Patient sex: F
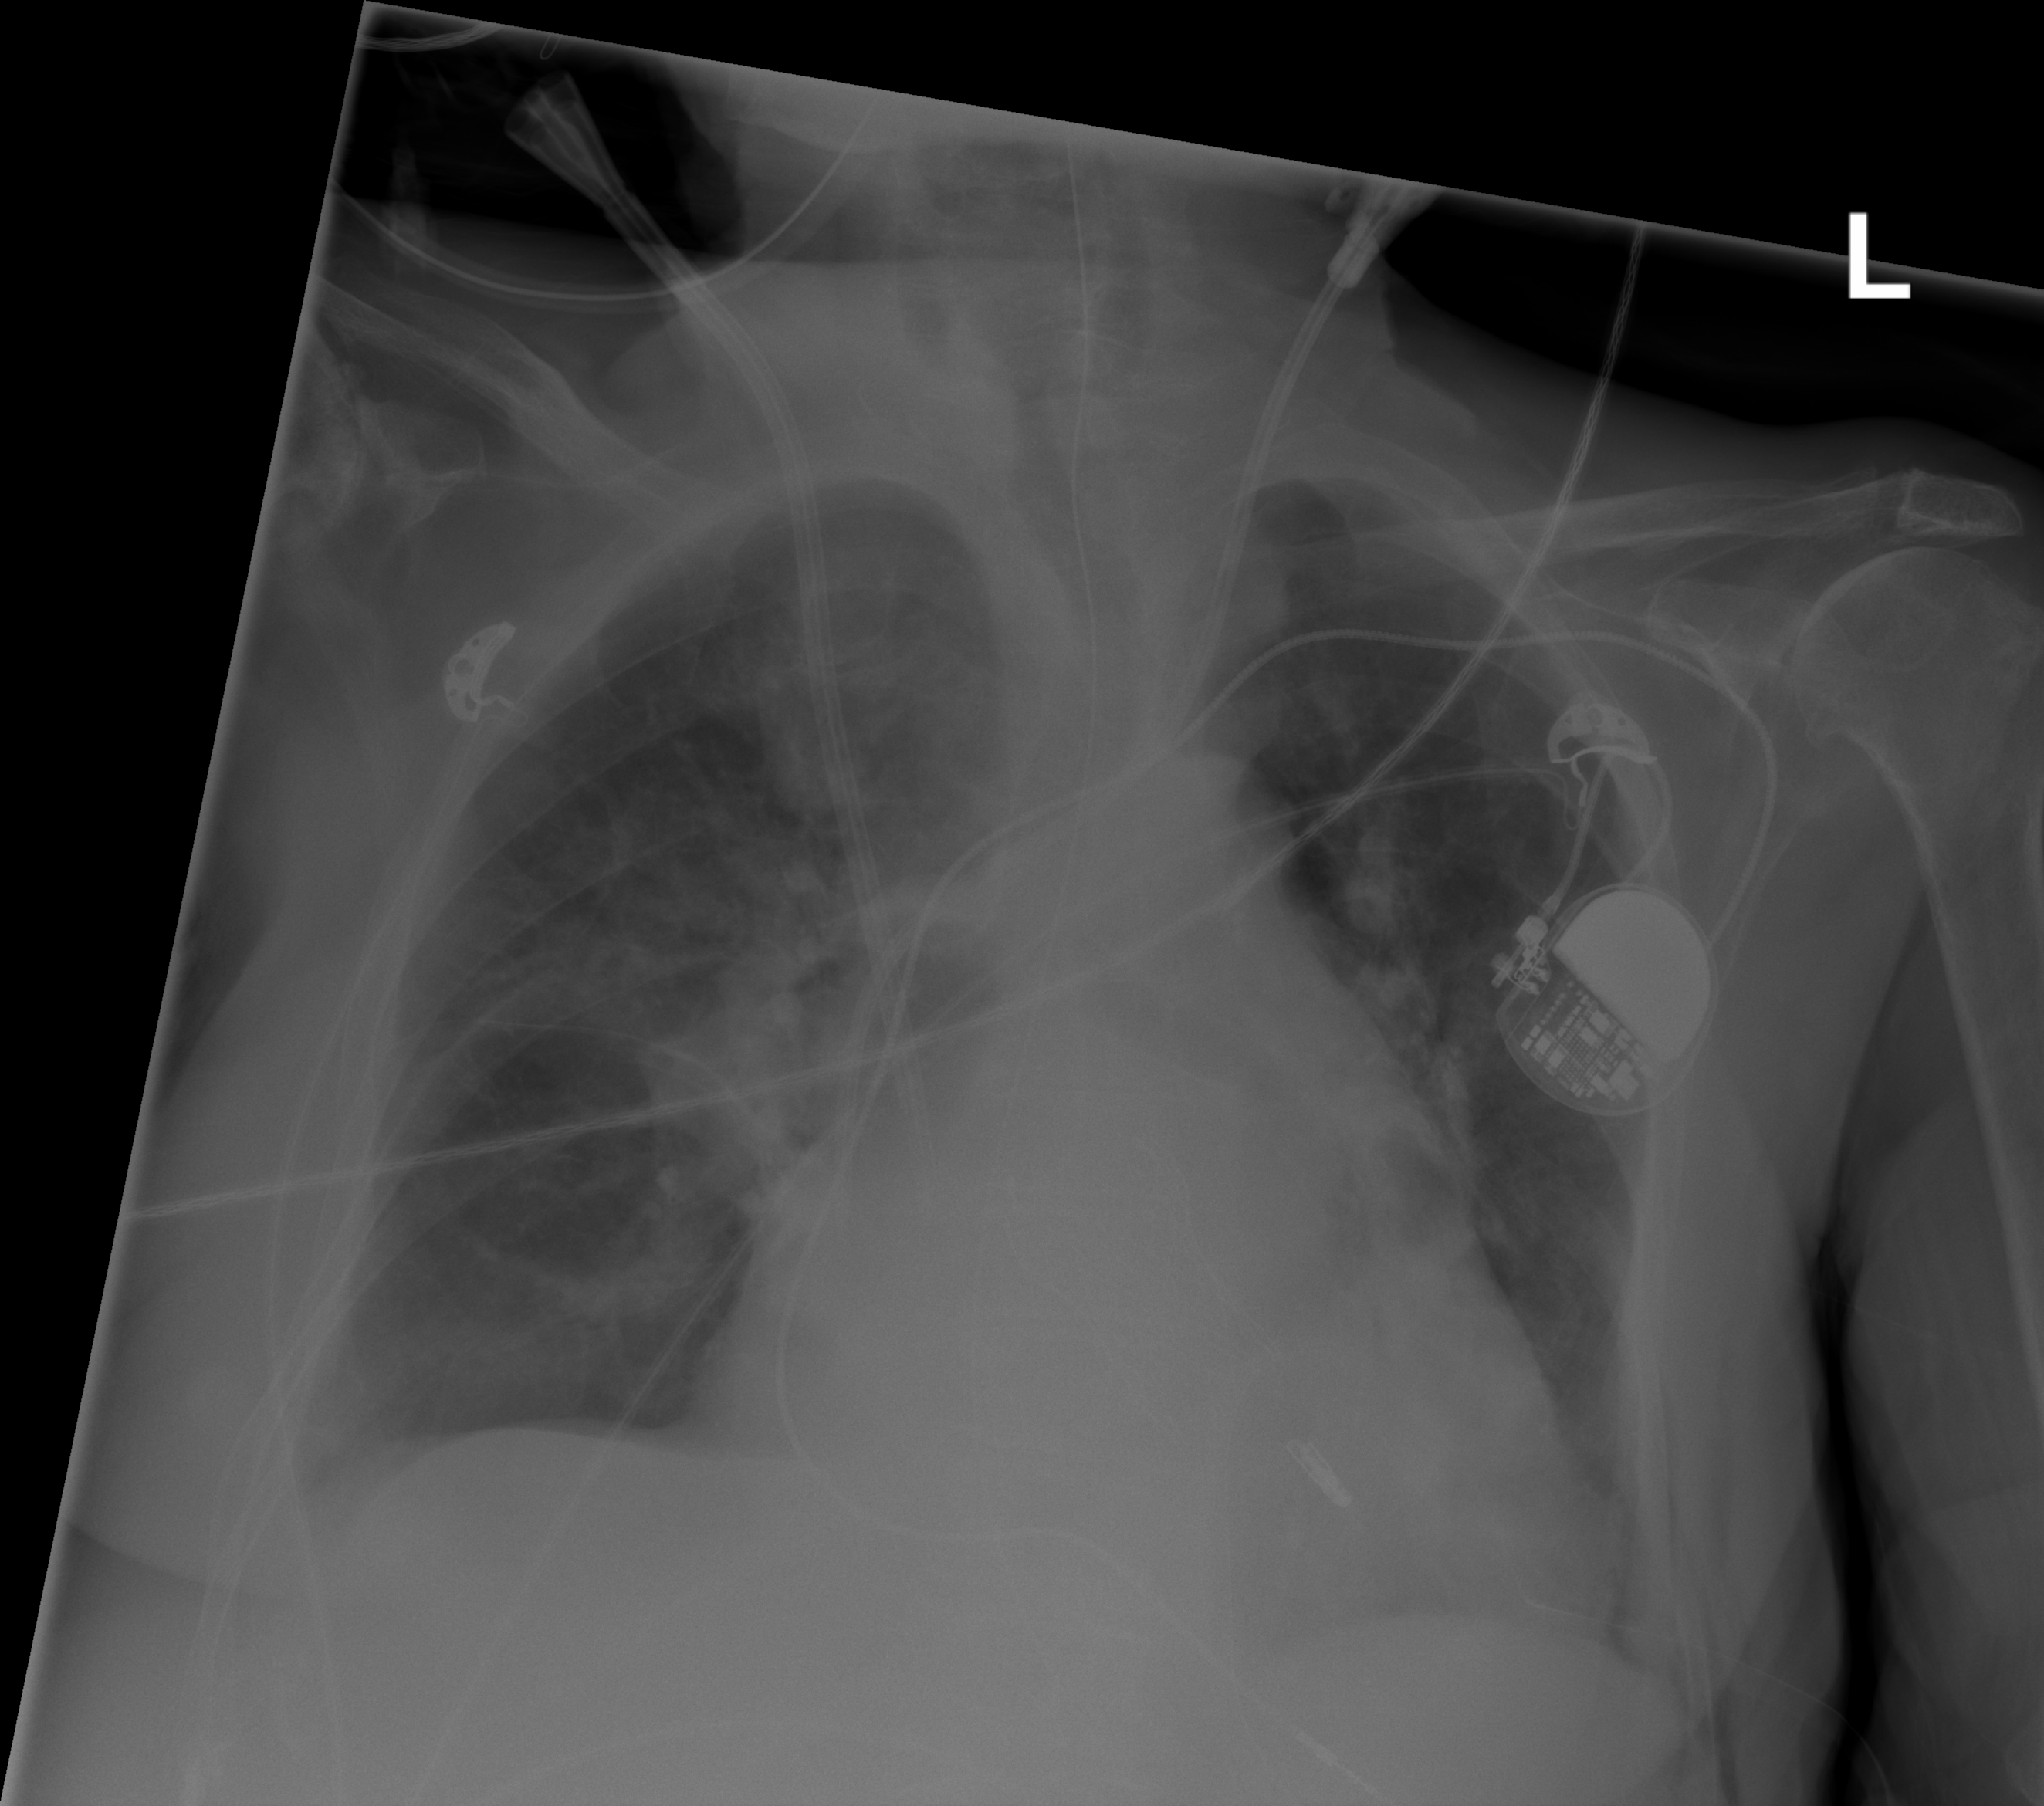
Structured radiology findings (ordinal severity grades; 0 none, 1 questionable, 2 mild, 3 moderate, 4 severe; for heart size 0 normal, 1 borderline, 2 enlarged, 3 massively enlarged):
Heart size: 2
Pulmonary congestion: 1
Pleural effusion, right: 2
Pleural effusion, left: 2
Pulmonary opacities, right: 0
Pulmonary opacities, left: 0
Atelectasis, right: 0
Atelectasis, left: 2